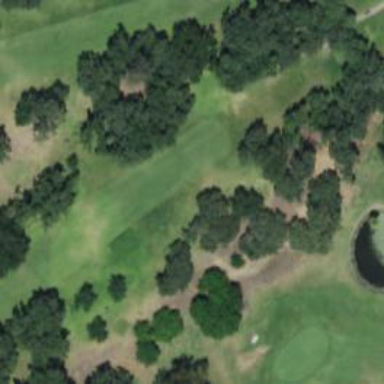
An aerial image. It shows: Golf fairway surrounded by grass.